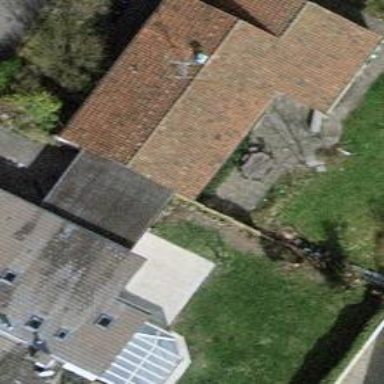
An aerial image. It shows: View of roof of building.